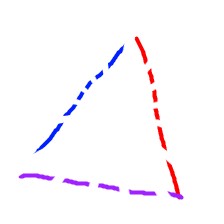
Shape: triangle